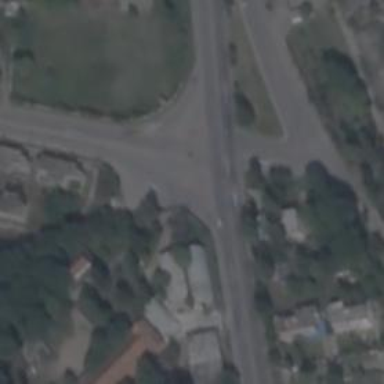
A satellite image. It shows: Crossing road.